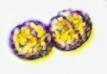
Label: Margalefidinium